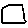
Label: square